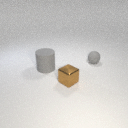
large gray rubber cylinder behind small brown metal cube